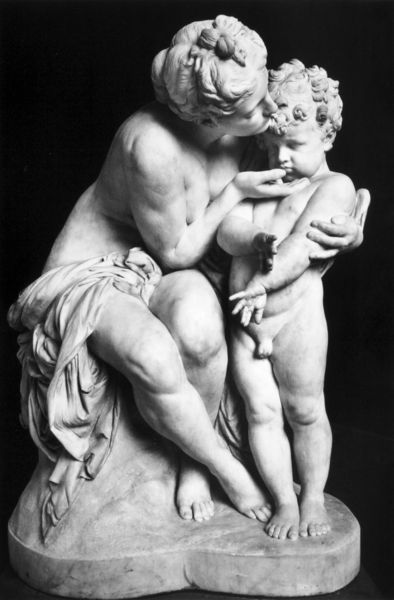
Titel: Venus und Amor
Künstler: Reinhold Begas
Standort: Berlin
Institution: Staatliche Museen Preußischer Kulturbesitz, Nationalgalerie
Schlagwörter: akt, hand, nackt, schatten, weiß, sitzen, busen, finger, frau, frisur, marmor, dame, tuch, arm, knoten, sockel, stehen, stein, figur, haare, mantel, sitzend, kind, mutter, locken, engel, putte, putto, skulptur, statue, beine, brüste, dutt, füße, kuss, umarmung, glatt, plastik, junge, geschlecht, knie, zehen, umarmen, penis, knabe, porzellan, bub, nakt, barfuß, statuette, streicheln, trost, geflochten, gips, trösten, liebevoll, beleidigt, geborgenheit, liebkosen, glied, schmollen